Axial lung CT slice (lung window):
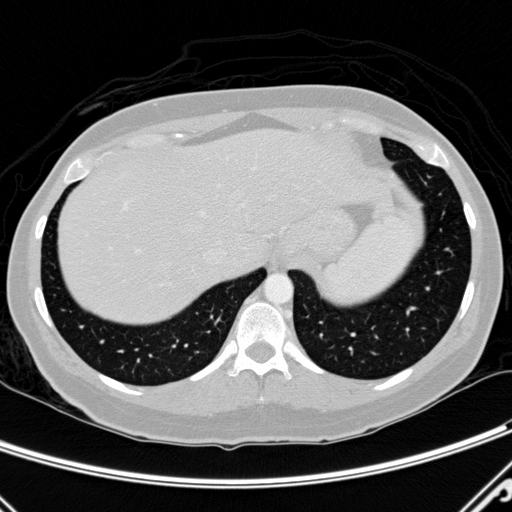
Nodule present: no